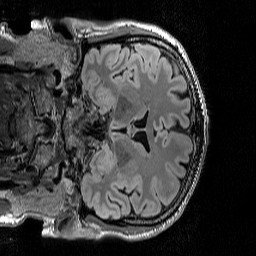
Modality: T2w
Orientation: coronal
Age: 55
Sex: male
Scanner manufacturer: siemens
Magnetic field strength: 3 T
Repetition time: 5 s
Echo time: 0.386 s